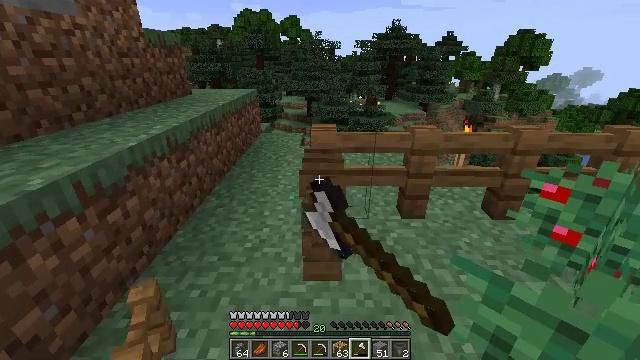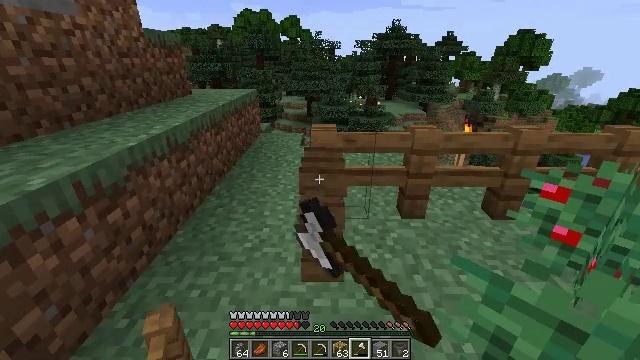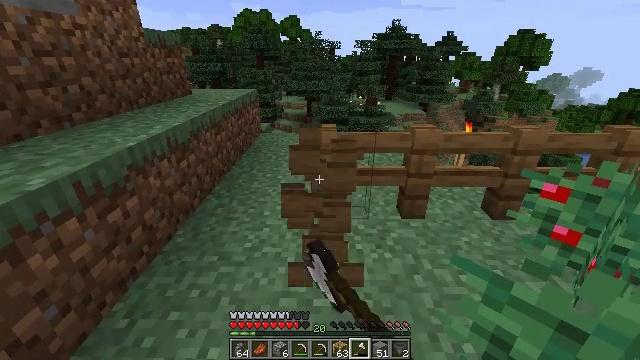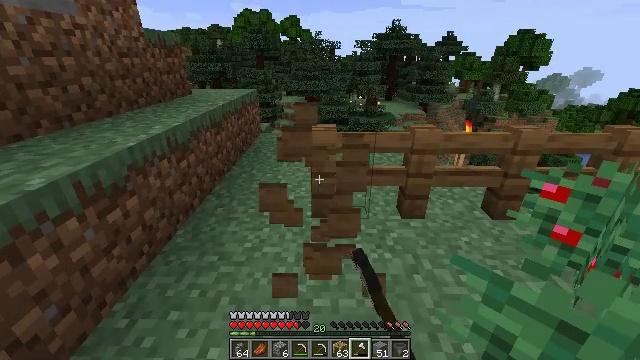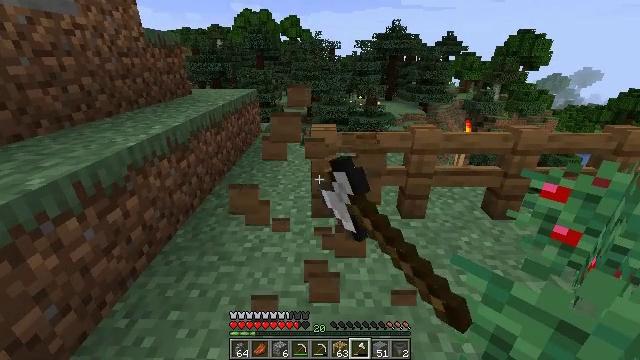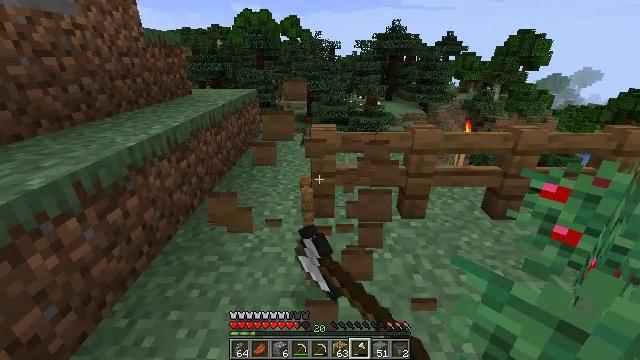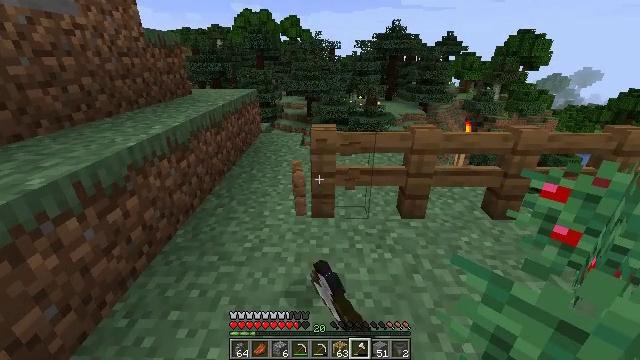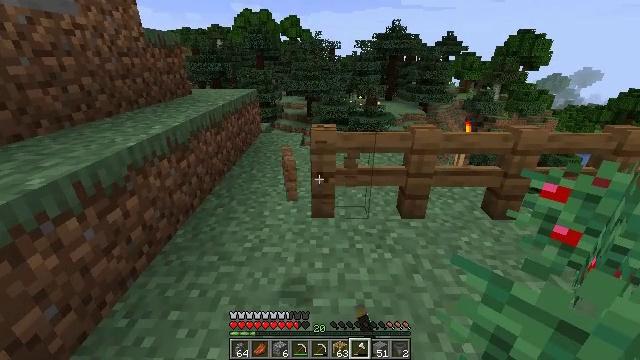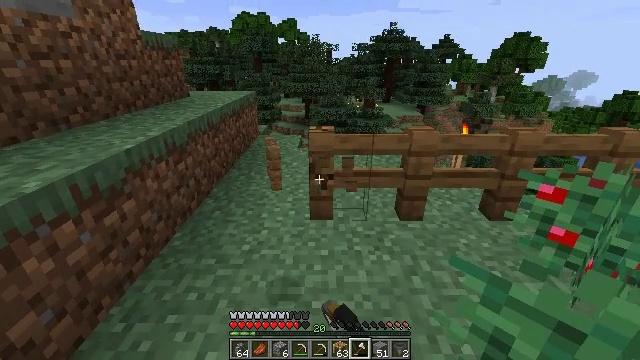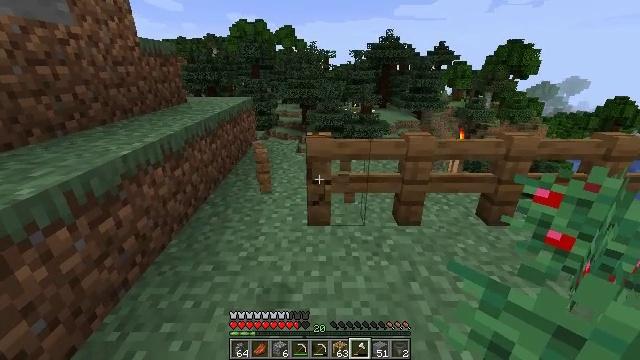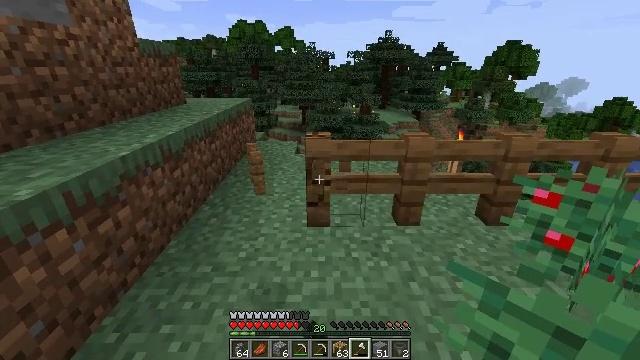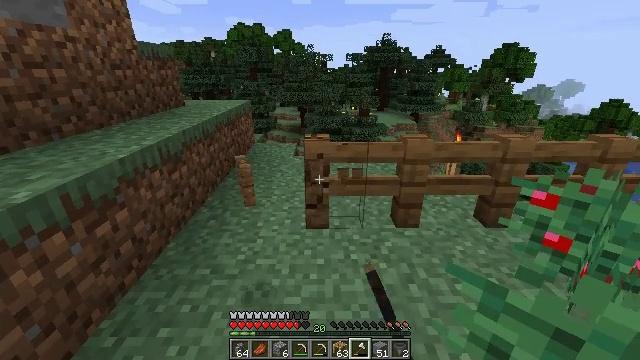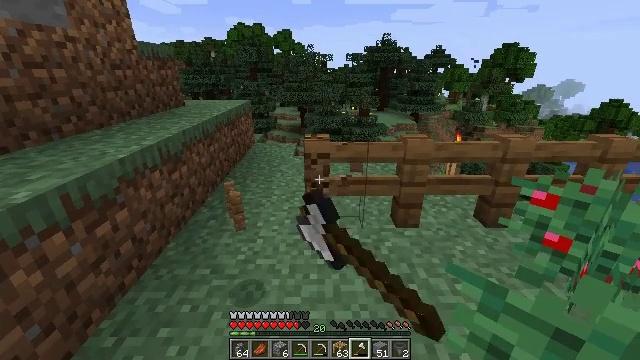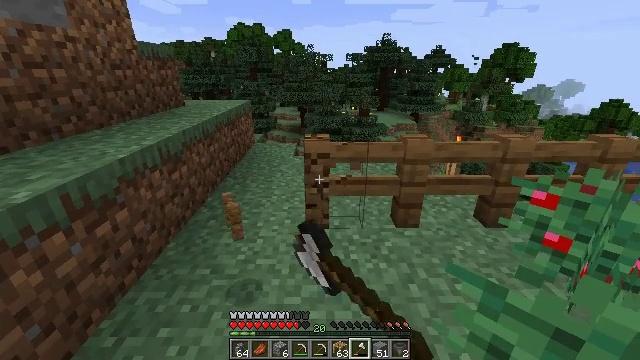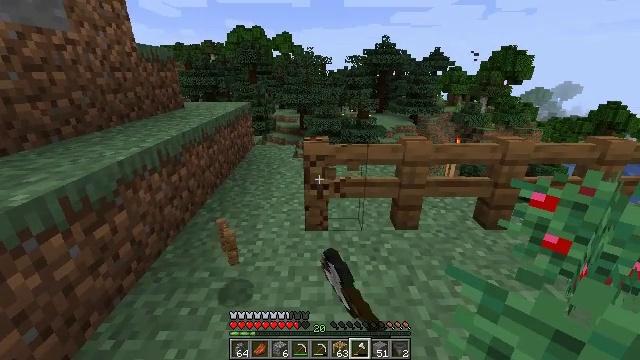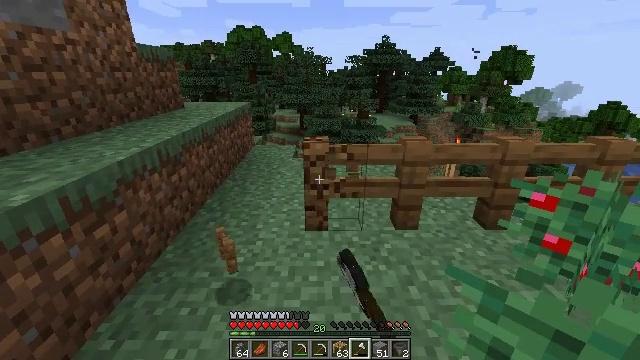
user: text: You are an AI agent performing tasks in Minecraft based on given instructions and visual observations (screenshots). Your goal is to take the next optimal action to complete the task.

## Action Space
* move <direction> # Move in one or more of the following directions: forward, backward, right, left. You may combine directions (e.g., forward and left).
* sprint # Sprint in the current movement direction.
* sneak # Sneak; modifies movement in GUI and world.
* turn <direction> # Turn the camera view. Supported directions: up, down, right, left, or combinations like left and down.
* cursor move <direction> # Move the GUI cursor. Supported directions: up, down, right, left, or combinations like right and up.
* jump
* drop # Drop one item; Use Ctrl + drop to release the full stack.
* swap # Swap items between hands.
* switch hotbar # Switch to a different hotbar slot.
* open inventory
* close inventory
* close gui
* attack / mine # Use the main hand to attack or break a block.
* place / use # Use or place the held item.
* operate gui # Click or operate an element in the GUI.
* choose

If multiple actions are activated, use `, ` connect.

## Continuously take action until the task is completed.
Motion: motion action
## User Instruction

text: Gather spruce fence pieces.
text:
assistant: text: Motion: attack / mine
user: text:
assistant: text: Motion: attack / mine
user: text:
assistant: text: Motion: attack / mine
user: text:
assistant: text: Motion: attack / mine
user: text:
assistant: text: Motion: attack / mine
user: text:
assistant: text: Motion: attack / mine
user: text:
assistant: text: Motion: attack / mine
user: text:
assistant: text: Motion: attack / mine
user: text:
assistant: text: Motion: turn up, attack / mine
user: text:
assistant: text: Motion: attack / mine
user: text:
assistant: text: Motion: attack / mine
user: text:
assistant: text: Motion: attack / mine
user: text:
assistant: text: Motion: attack / mine
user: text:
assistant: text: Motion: attack / mine
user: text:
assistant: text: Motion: attack / mine
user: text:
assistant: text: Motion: attack / mine
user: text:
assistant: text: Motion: attack / mine
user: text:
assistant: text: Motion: attack / mine
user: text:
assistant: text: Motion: attack / mine
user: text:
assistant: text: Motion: attack / mine
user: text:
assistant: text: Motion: attack / mine
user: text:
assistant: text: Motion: move forward, attack / mine
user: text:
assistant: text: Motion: move forward and move left, attack / mine
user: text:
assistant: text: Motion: move forward and move left, turn right and down, attack / mine
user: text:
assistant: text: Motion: move forward and move left, turn right and down
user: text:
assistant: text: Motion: move forward and move left, turn right and down
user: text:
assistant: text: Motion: move forward and move left, turn right and down
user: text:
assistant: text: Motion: move forward and move left, turn right and down
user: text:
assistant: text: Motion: move forward and move left, turn right and down
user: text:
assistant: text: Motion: move forward and move left, turn right and down